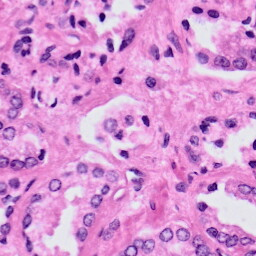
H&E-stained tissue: Prostate